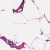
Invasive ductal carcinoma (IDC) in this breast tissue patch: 0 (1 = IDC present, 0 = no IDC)